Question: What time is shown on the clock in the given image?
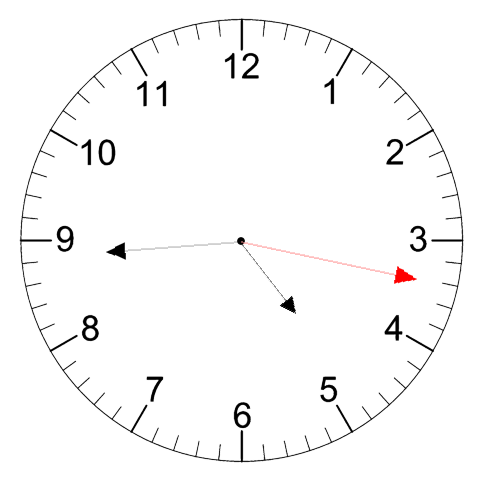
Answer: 04:44:17